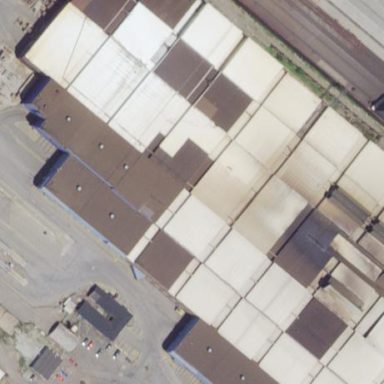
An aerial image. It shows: Industrial factory with distinct building part.